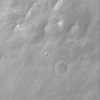
Label: not_dusty